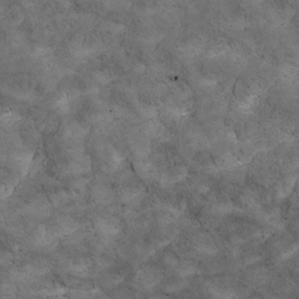
Label: non_frost